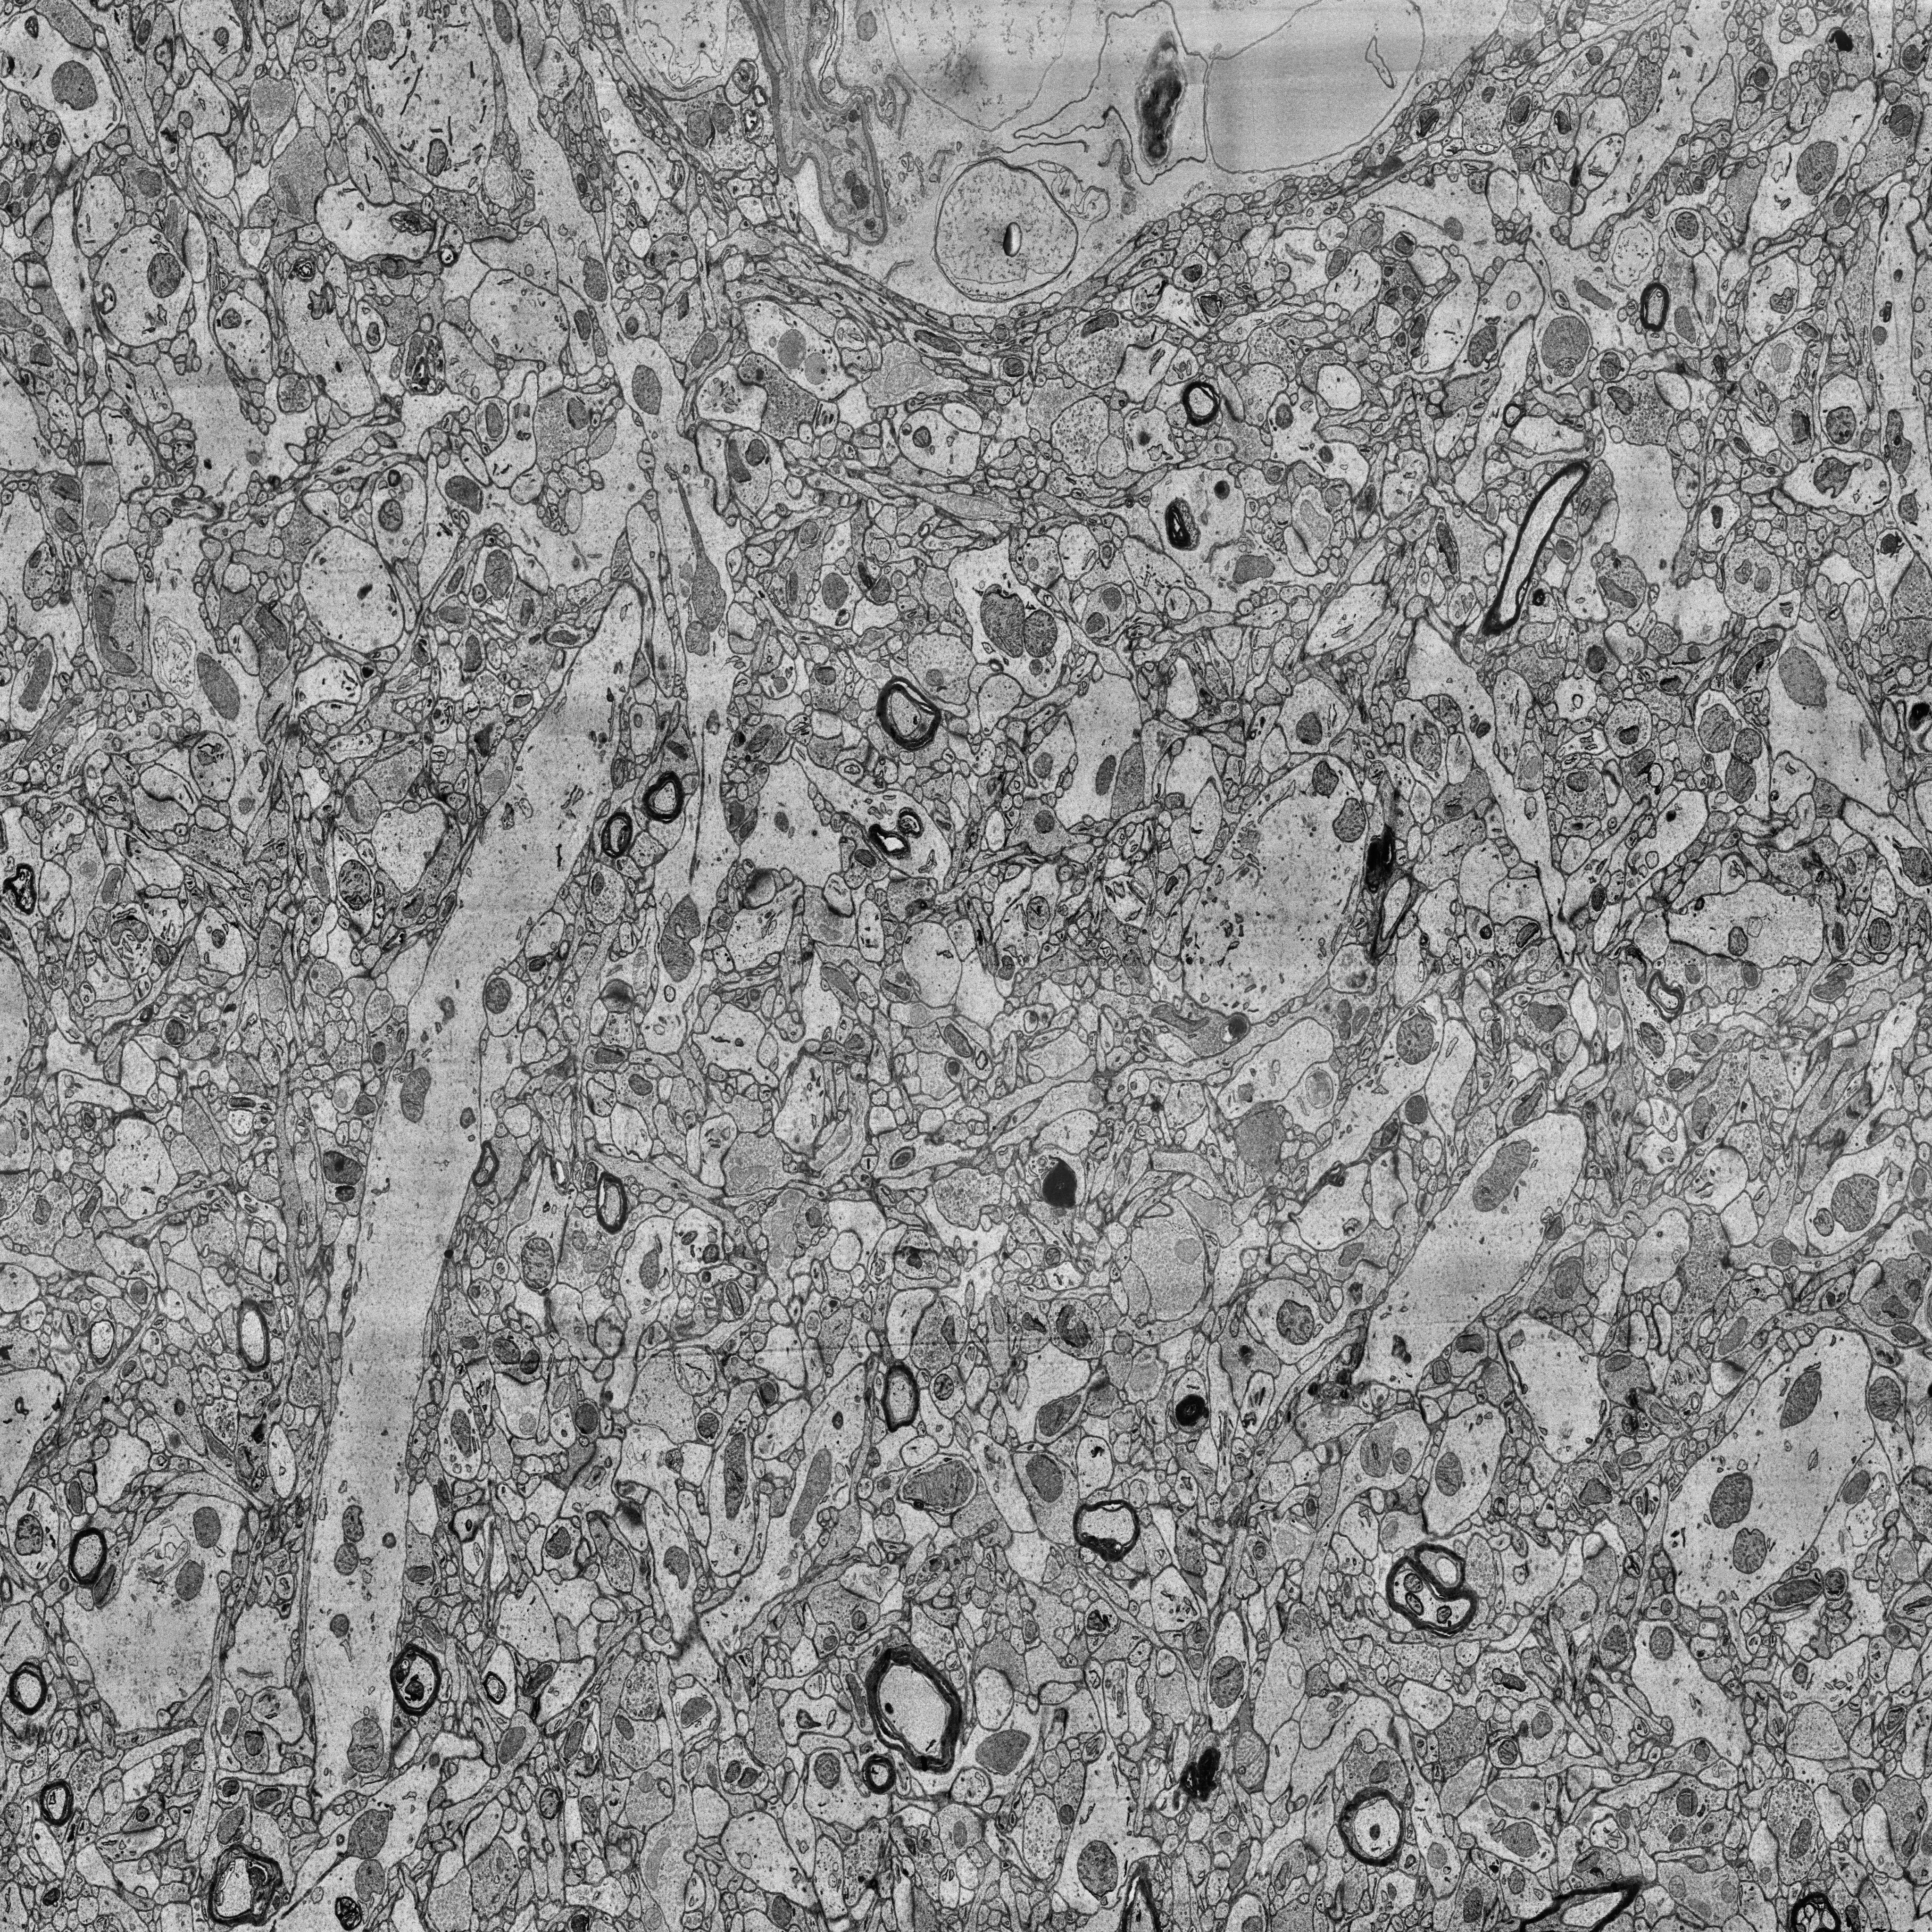
Electron microscopy slice of human cortex tissue
Slice depth (z): 77
Mitochondria instances in slice: 475